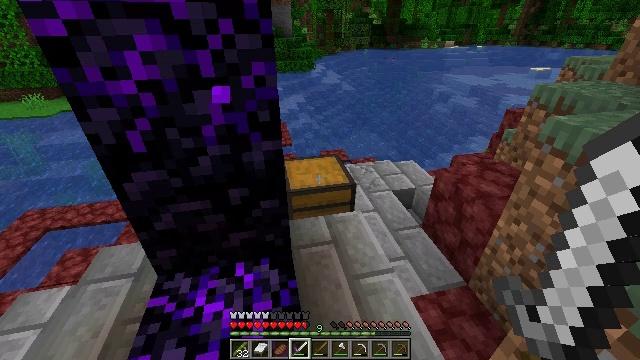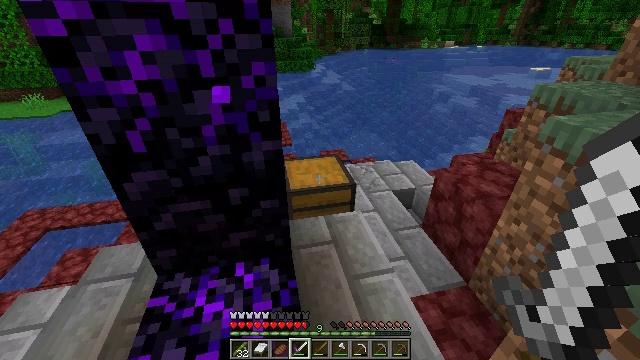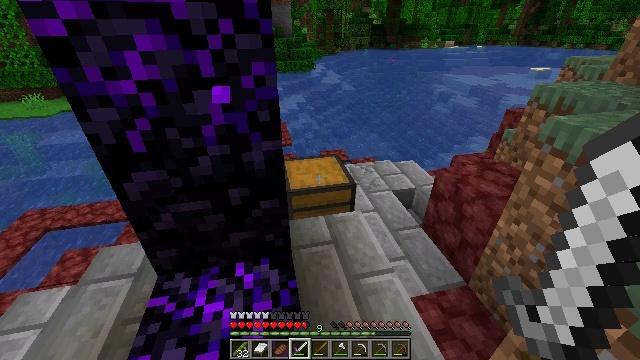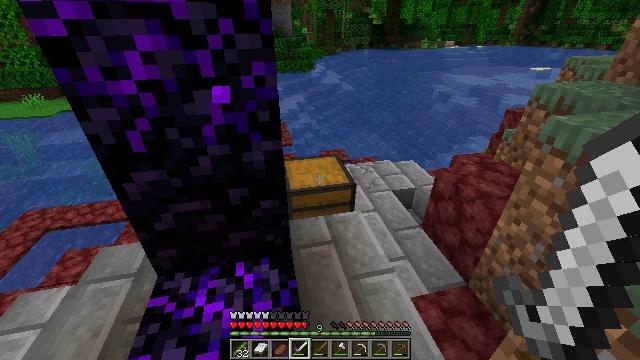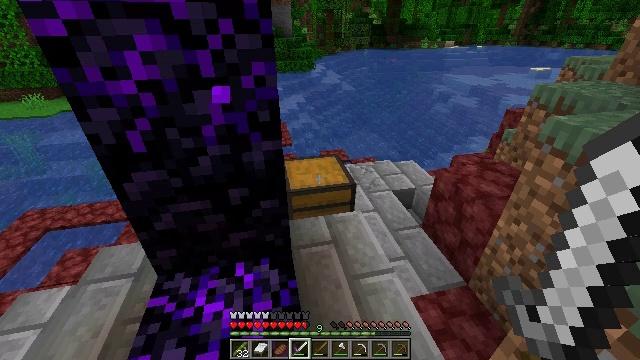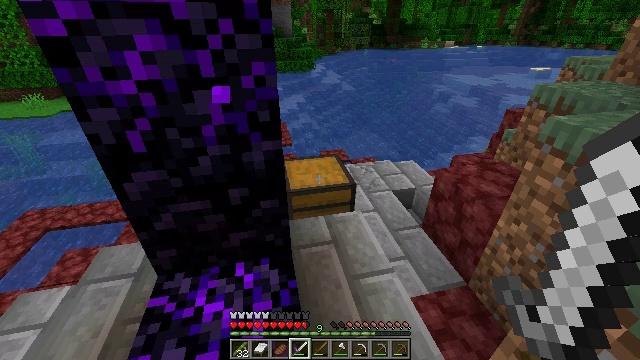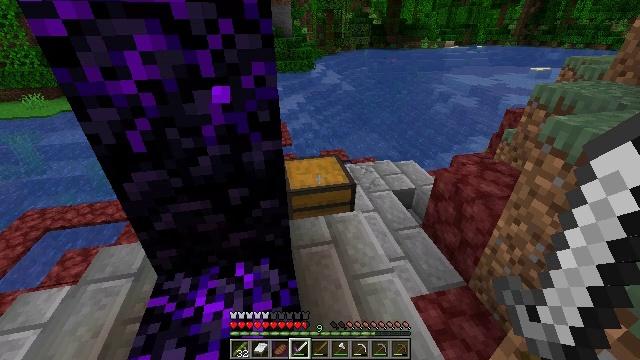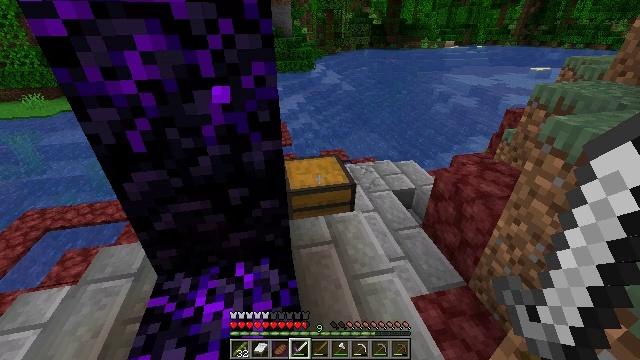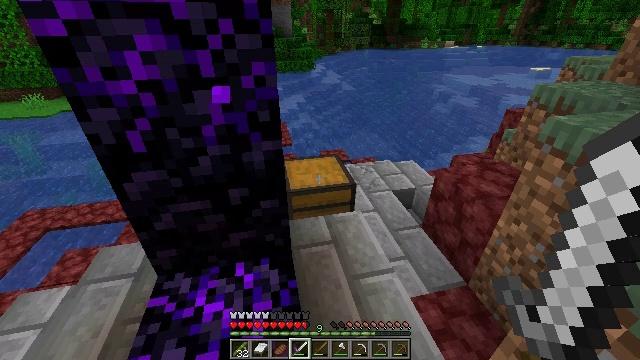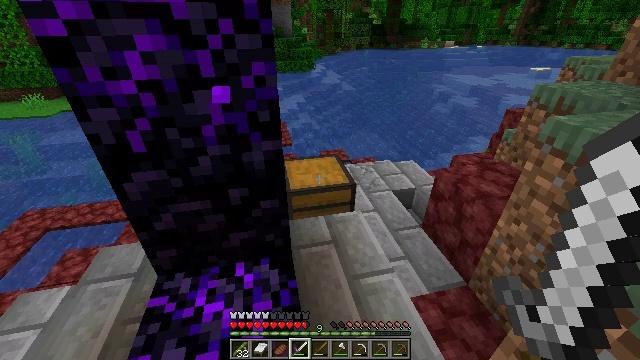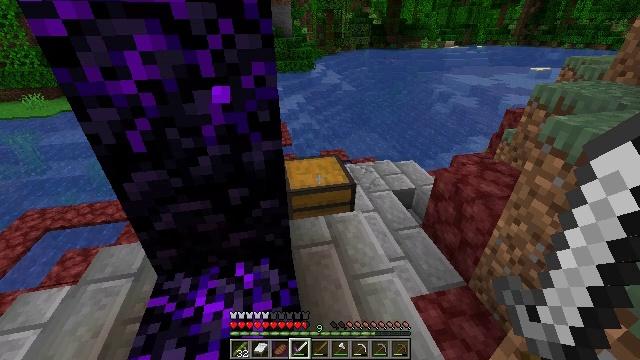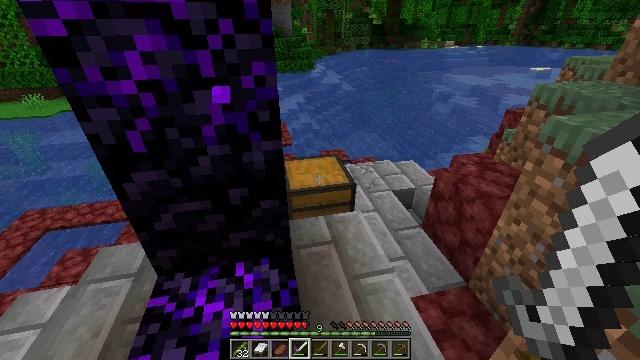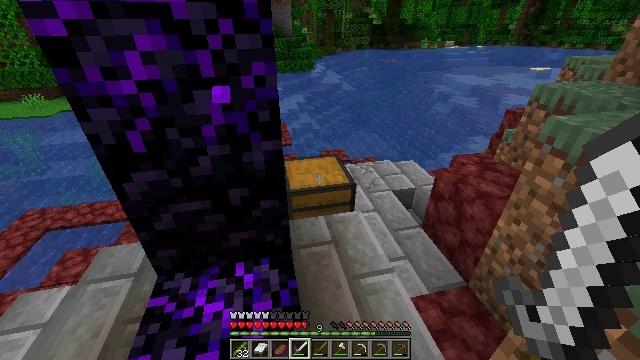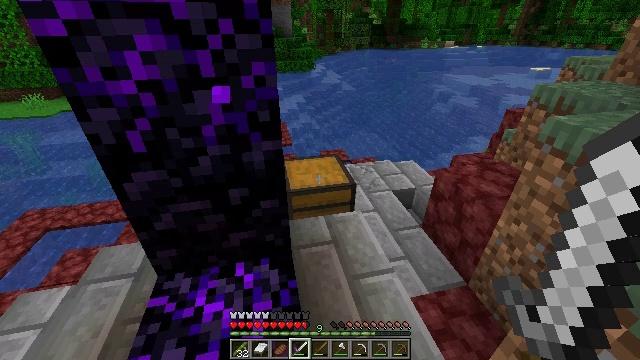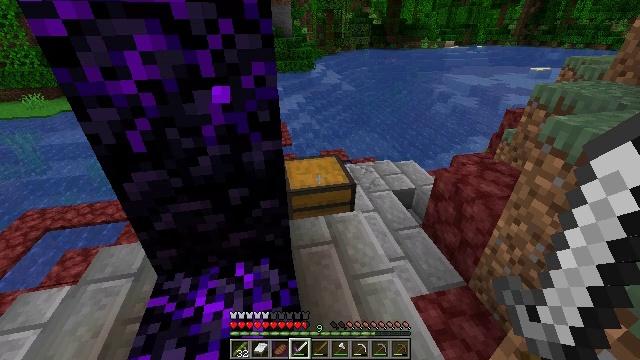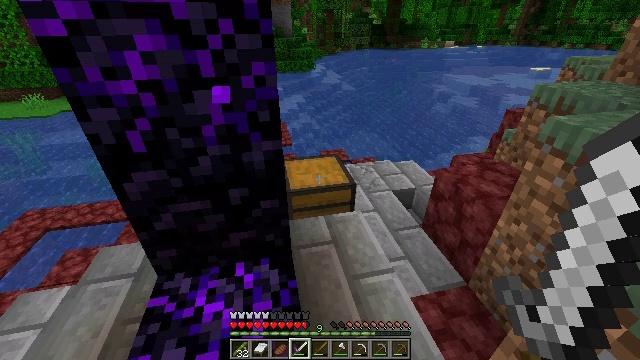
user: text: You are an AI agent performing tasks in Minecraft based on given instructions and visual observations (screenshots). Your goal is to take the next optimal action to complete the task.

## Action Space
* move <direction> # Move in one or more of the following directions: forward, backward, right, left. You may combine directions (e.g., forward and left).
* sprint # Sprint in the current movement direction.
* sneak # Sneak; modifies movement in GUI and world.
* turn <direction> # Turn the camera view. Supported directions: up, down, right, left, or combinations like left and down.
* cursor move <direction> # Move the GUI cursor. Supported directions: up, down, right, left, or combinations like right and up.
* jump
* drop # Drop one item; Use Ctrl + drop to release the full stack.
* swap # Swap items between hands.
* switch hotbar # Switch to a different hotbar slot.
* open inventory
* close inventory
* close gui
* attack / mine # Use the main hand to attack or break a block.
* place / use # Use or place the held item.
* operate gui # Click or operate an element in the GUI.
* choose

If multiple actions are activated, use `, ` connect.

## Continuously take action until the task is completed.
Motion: motion action
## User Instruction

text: Gather grass block for landscaping.
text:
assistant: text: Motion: no_op
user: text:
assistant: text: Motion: no_op
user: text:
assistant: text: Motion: no_op
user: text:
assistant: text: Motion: no_op
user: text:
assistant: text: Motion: no_op
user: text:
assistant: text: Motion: no_op
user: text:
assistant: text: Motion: no_op
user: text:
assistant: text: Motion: no_op
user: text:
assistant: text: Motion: no_op
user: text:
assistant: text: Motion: no_op
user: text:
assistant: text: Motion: no_op
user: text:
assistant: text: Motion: no_op
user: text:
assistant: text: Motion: no_op
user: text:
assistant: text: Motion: no_op
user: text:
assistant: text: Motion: no_op
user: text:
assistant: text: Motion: no_op
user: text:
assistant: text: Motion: no_op
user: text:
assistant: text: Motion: no_op
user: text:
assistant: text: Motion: no_op
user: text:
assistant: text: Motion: no_op
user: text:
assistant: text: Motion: no_op
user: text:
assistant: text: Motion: no_op
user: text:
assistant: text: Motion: no_op
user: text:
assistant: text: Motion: no_op
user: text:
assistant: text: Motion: no_op
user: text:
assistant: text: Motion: no_op
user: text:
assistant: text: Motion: no_op
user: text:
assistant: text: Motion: no_op
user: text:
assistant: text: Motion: no_op
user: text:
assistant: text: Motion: no_op